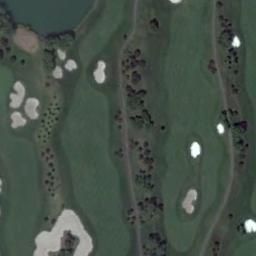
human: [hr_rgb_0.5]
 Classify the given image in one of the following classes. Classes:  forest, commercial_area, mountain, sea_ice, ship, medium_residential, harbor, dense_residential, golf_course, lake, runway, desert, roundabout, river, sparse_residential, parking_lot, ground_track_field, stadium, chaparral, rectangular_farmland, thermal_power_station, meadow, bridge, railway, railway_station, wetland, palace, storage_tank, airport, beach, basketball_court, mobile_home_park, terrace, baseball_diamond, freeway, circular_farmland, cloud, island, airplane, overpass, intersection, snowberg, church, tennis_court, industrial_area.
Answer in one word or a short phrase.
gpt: golf_course